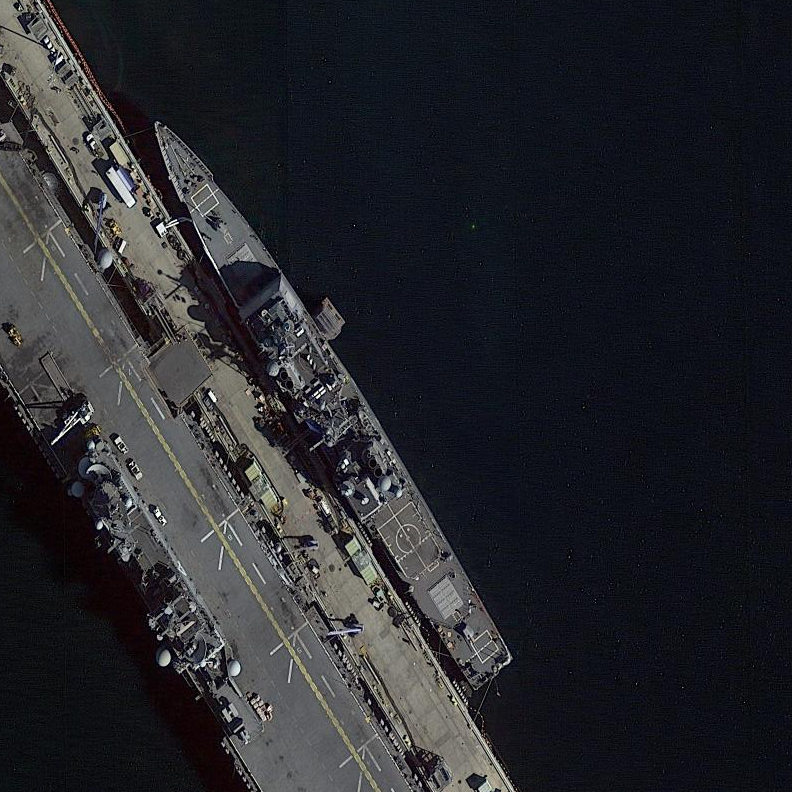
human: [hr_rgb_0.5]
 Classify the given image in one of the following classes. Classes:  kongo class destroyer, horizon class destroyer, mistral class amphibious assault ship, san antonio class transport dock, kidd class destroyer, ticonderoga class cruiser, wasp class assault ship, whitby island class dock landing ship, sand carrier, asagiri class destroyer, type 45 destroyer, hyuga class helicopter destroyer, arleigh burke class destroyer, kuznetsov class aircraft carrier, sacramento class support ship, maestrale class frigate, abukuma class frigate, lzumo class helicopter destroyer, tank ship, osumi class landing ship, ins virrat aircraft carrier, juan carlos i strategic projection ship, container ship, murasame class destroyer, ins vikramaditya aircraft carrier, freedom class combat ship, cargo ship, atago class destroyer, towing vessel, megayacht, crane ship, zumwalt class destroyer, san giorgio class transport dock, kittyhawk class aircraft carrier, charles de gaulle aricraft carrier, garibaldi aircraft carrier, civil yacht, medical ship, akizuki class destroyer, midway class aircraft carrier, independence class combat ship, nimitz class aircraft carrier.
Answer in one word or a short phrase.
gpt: Ticonderoga class cruiser